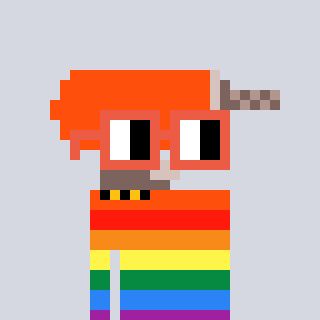
a pixel art character with square orange glasses, a drill-shaped head and a green-colored body on a cool background